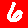
Digit: 6